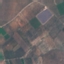
Land use / land cover class: PermanentCrop